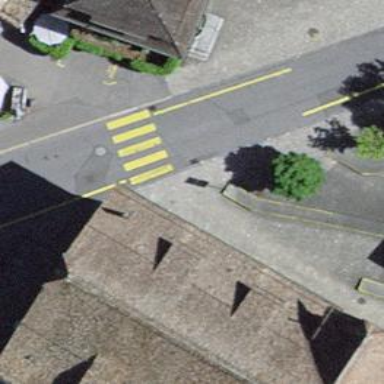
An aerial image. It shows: Pedestrian crossing with zebra markings on the footway.